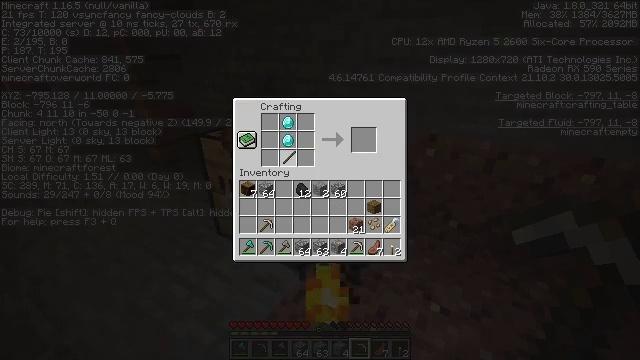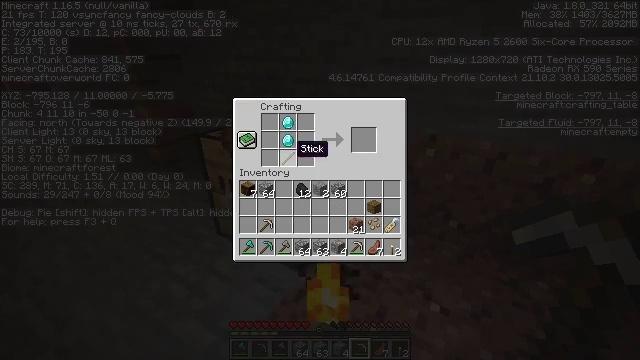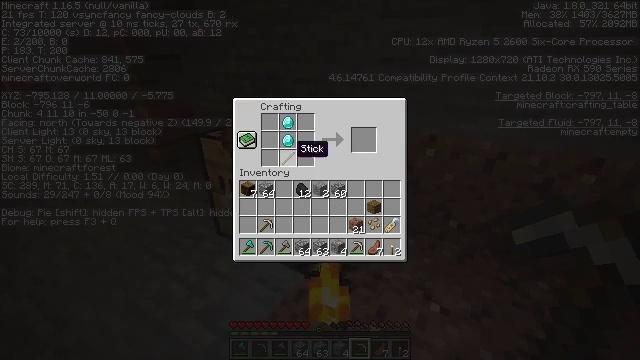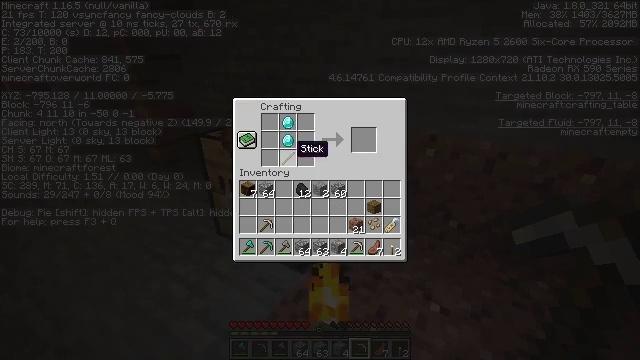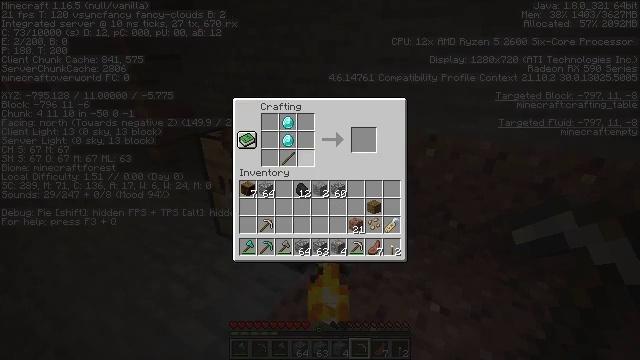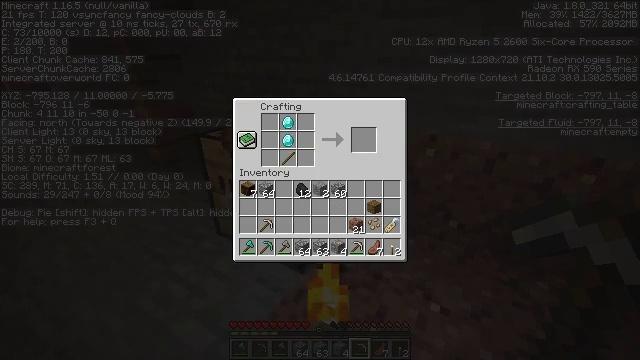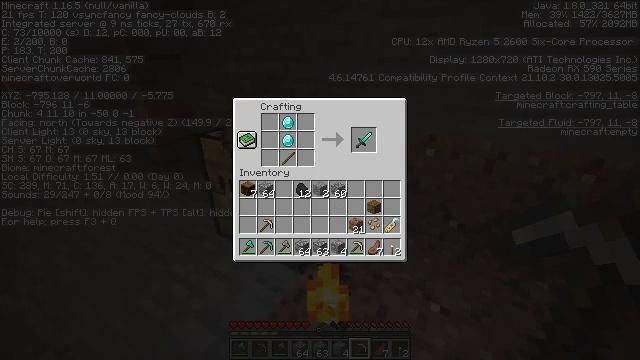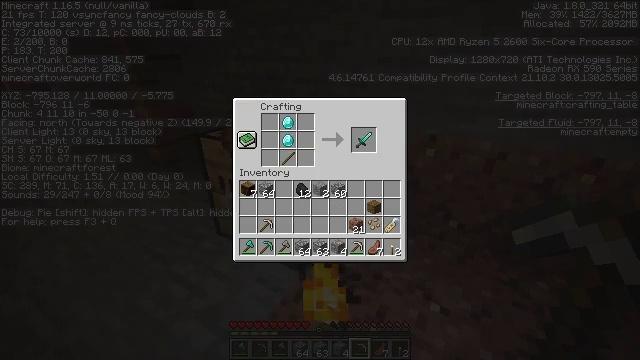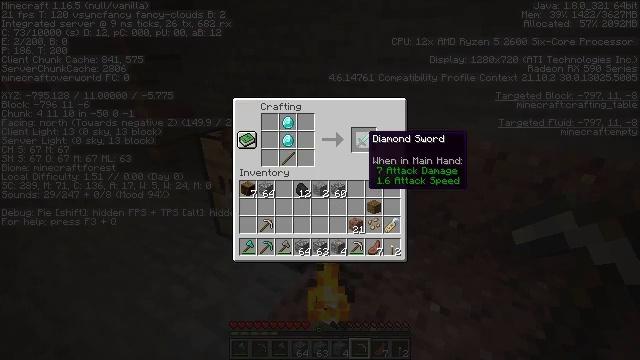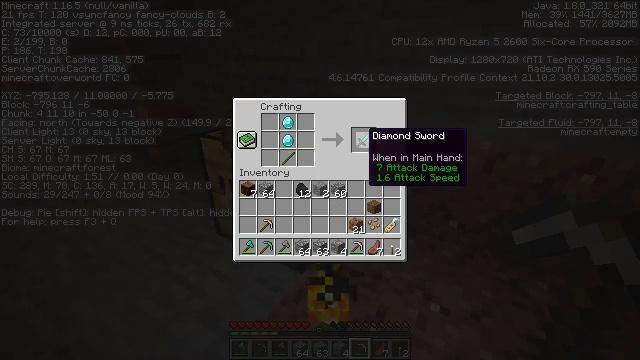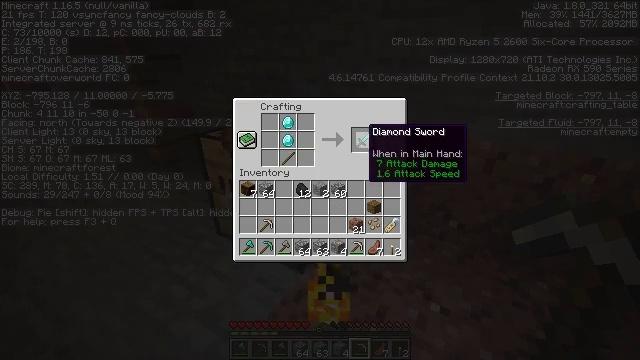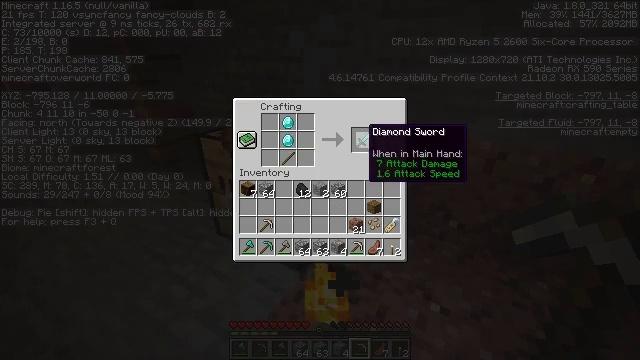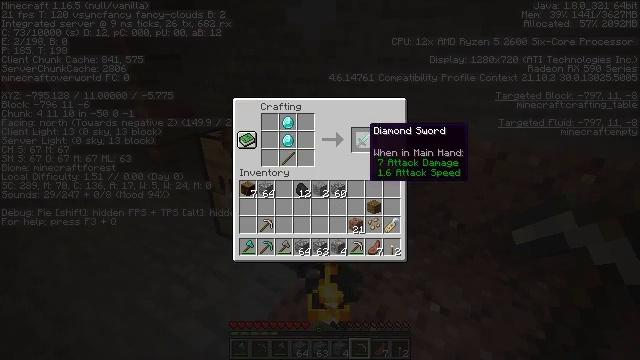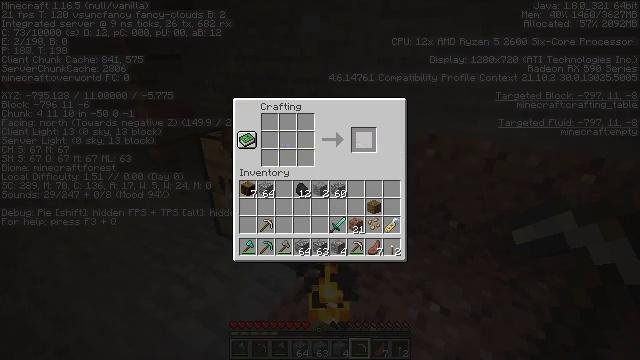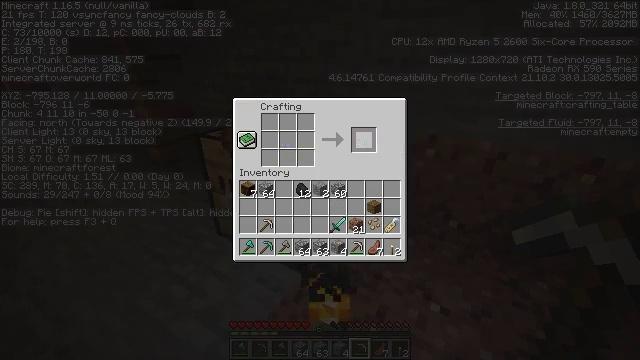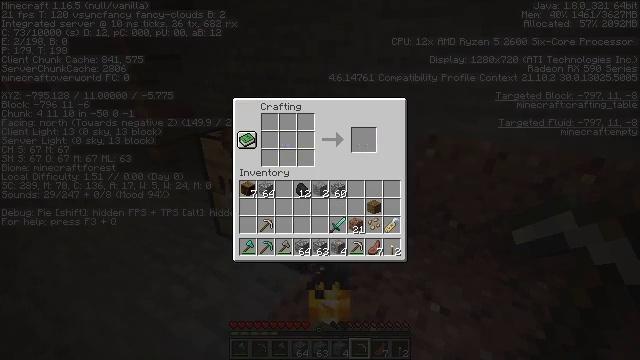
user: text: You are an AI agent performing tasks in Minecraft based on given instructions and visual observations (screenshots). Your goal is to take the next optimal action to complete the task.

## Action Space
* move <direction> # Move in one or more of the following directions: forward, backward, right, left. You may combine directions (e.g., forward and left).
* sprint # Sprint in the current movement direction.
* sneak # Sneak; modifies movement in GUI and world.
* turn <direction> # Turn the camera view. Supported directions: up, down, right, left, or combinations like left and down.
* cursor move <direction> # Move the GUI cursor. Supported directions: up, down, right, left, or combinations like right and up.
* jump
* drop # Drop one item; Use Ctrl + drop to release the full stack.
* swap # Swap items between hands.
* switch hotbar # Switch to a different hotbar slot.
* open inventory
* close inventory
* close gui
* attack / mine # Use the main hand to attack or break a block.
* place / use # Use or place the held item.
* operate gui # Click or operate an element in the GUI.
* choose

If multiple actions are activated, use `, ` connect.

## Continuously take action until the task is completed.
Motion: motion action
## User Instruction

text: Craft a diamond sword with diamonds and a stick.
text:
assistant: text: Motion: no_op
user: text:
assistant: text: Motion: no_op
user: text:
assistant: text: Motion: no_op
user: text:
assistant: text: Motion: cursor move right
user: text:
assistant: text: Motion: cursor move right
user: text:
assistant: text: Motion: cursor move right
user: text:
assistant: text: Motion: no_op
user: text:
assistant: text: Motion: no_op
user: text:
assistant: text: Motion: no_op
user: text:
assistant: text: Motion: no_op
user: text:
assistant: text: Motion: no_op
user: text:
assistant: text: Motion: sneak
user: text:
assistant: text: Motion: sneak, operate gui
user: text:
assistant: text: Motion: sneak, operate gui
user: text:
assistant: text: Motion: sneak, cursor move down
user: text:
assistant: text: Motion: sneak, cursor move down
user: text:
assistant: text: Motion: cursor move down
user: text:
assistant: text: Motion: no_op